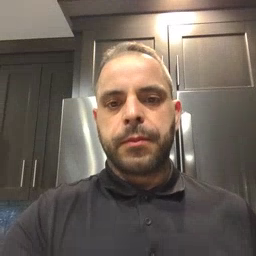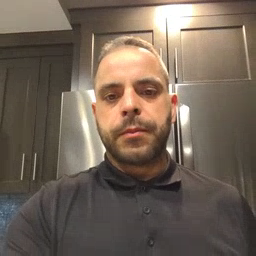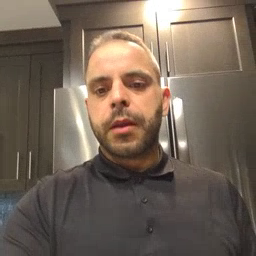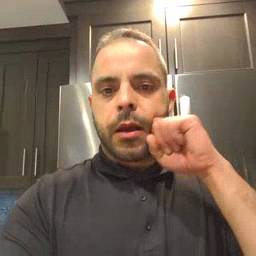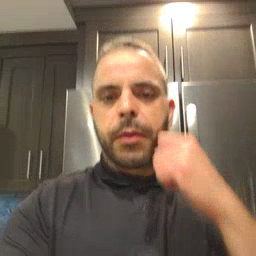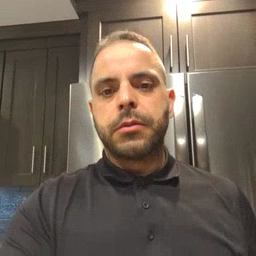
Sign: apple